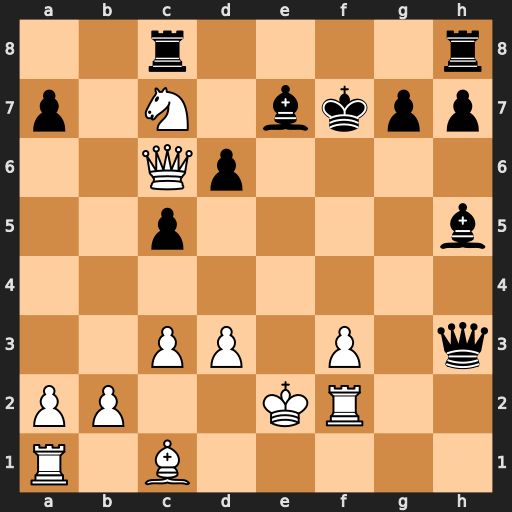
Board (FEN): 2r4r/p1N1bkpp/2Qp4/2p4b/8/2PP1P1q/PP2KR2/R1B5
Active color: w
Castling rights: -
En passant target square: -
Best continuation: Qd5+ Kf8 Ne6+